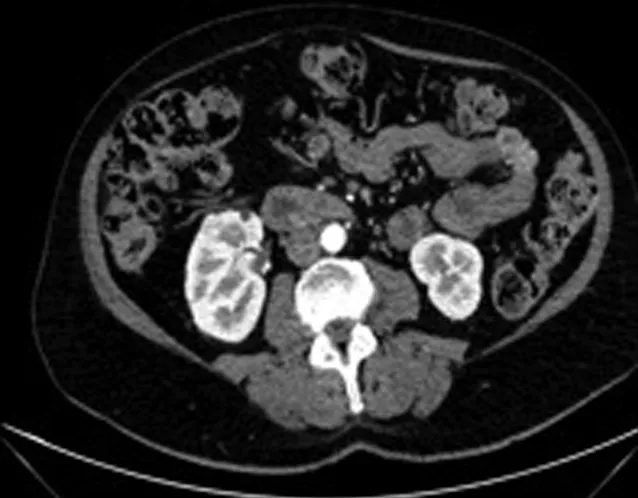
Computed tomographic scan views of the right renal mass.
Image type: radiology (ct)